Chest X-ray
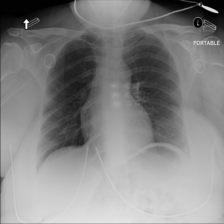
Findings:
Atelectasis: negative
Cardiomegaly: negative
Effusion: negative
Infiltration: negative
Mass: negative
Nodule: negative
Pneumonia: negative
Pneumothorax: negative
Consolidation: negative
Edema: negative
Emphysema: negative
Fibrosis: negative
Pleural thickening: negative
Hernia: negative